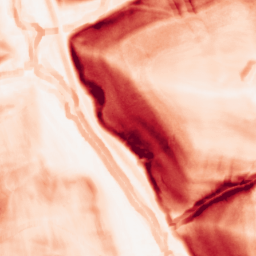
Category: morphological
Decomposition family: morphological_gradient
Decomposition parameters: size: 7
shape: square
Upsampling method: linear_exact
Upsampling parameters: scale: 4
Upsampling scale: 4